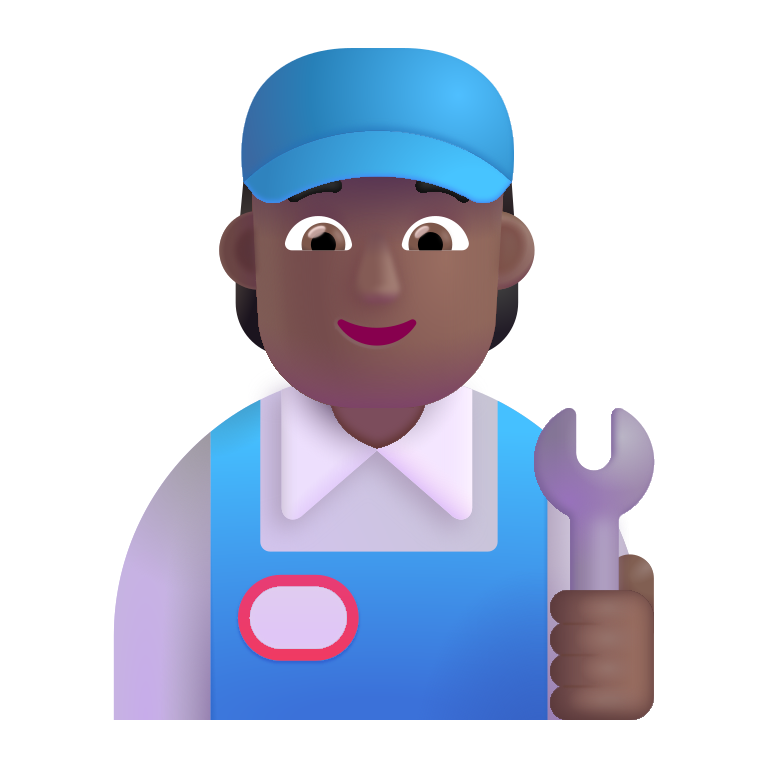
mechanic color  dark